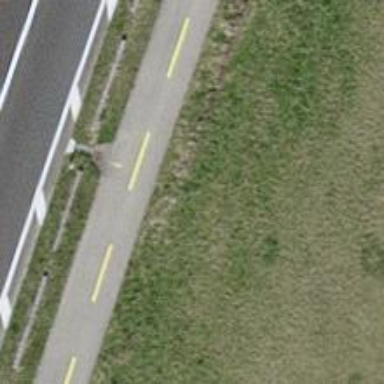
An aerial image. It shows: Asphalt cycleway with asphalt footway nearby.